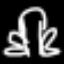
Label: frog